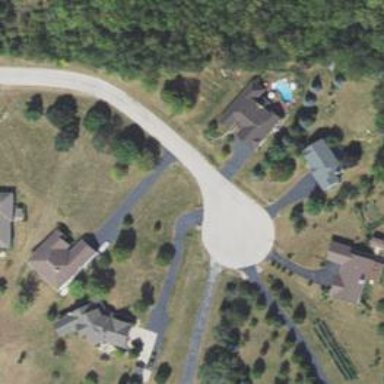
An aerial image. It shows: Driveway leading to service road.